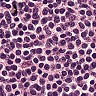
Metastatic tissue present: no